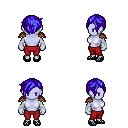
a pixel art fantasy rpg character, female body template, dark elf, purple skin, leather shoulder armor, red pants, blue pixie cut hairstyle, white cloth bandages, ghillies, four views (front, back, left, right), 2x2 character sprite sheet, small pixel art, hard edges, no anti-aliasing